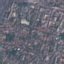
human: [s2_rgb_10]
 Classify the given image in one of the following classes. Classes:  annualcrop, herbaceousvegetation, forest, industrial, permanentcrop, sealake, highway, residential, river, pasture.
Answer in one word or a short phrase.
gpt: Residential